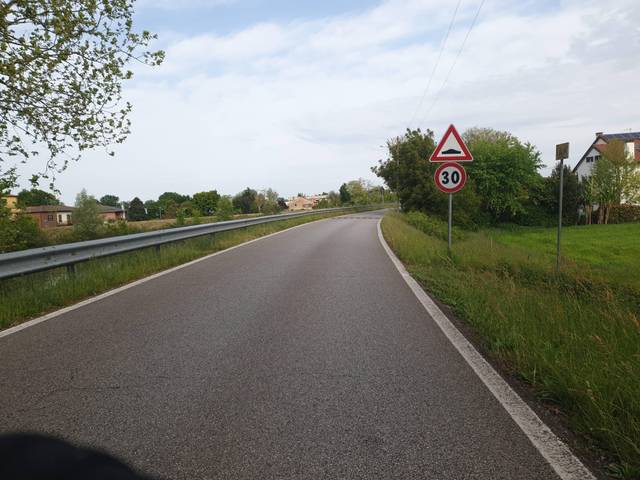
Region: Italy
Coordinates: 45.386, 11.852